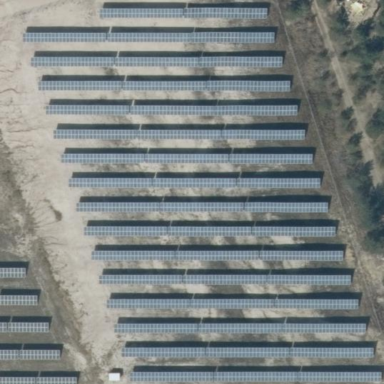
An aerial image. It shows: Solar power generator using photovoltaic method with solar photovoltaic panel types.